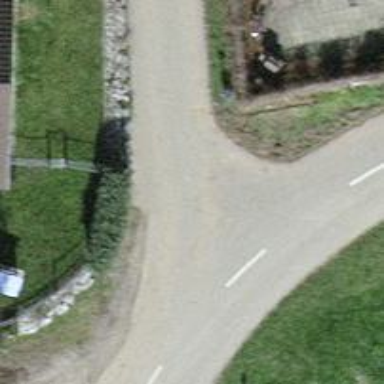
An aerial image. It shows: Paved track with grade 1 surface.